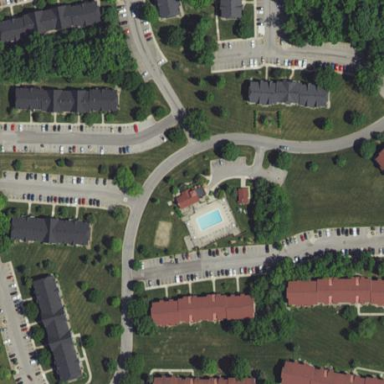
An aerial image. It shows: Residential area within neighborhood.